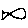
Label: fish